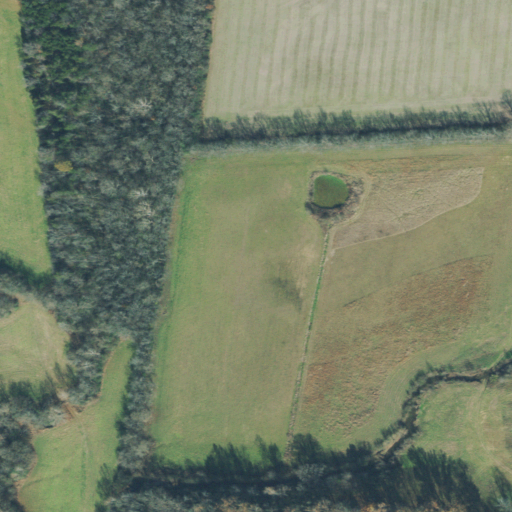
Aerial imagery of valley in Tennessee named Happy Valley containing pasture, deciduous forest, mixed forest, shrub, and evergreen forest